Question:
Bootstrap 4
I got the problem, that the Logo in the header gets cut when I watch it in the Chrome developer tools for example in the responsive view Galaxy S5
I think the Logo Container is too big and needs to go after the navbar but I have no clue to do it so.
'''
/* === Navigation ===*/
.navbar.navbar-dark button,
.navbar.navbar-dark button:focus,
.navbar.navbar-dark .nav-link {
color: #fff;
font-size: 0.9em;
font-weight: bold;
}
.navbar-dark {
background-color: #2e82b0;
}
.navbar {
min-height: 80px;
}
.navbar>.container {
border-bottom: 1px solid #fff;
}
.navbar-brand {
padding: 0 15px;
height: 80px;
line-height: 80px;
}
@media (min-width: 768px) {
.navbar-nav > li > a {
padding-top: 1.4em;
padding-bottom: 1.4em;
}
}
@media (min-width: 992px){
.navbar li {
margin-left : 1em;
margin-right : 1em;
font-size: 1.2em;
}
}
**CSS**
/* === Header ===*/
.hero-bg {
background-color: #2e82b0;
}
.img-logo {
max-width: 60%;
margin-top: 15%;
margin-bottom: 10%;
}
.line {
border-bottom: 1px solid #fff;
}
'''
'''
<!DOCTYPE html>
<html lang="de">
<head>
<!-- Wichtige Meta Daten -->
<meta charset="utf-8">
<meta name="viewport" content="width=device-width, initial-scale=1, shrink-to-fit=no">
<!-- CSS
============================================================================================= -->
<!-- Bootstrap -->
<link rel="stylesheet" href="assets/css/bootstrap.min.css">
<!-- Google Fonts -->
<link href="https://fonts.googleapis.com/css?family=Montserrat|Spectral" rel="stylesheet">
<!-- Simple Line Icons -->
<link rel="stylesheet" href="https://cdnjs.cloudflare.com/ajax/libs/simple-line-icons/2.4.1/css/simple-line-icons.css">
<!-- Custom -->
<link rel="stylesheet" href="assets/css/style.css">
</head>
<body>
<!-- Navigation
============================================================================================= -->
<header>
<!-- Start Navigation -->
<nav class="navbar navbar-expand-md navbar-dark fixed-top py-0">
<div class="container">
<button class="navbar-toggler btn-round" type="button" data-toggle="collapse" data-target="#navbar-toggle" aria-controls="navbar-toggle">
<span class="icon-menu"></span>
</button>
<div class="collapse navbar-collapse justify-content-center text-uppercase font-alt" id="navbar-toggle">
<ul class="navbar-nav">
<li class="nav-item">
<a href="#texting" class="nav-link">Texting</a>
</li>
<li class="nav-item">
<a href="#eventkonzeption" class="nav-link">Event Konzeption</a>
</li>
<li class="nav-item">
<a href="#impression" class="nav-link">Impression</a>
</li>
<li class="nav-item">
<a href="#ueber" class="nav-link">Uber mich</a>
</li>
<li class="nav-item">
<a href="#kontakt" class="nav-link">Kontakt</a>
</li>
</ul>
<!-- navbar-nav -->
</div>
<!-- navbar-collapse -->
</div>
<!-- container -->
</nav>
<!-- Ende Navigation -->
</header>
<!-- Header
============================================================================================= -->
<!-- Header -->
<section id="home" class="hero-bg">
<div class="container line">
<div class="align-items-center row justify-content-center">
<div class="img-logo">
<img class="img-fluid mb-5 d-block mx-auto img-responsive" src="resources/img/logo.png" alt="Rollywood-Logo" >
</div>
<!-- col -->
</div>
<!-- row -->
</div>
<!-- container -->
</section>
<!-- Header -->
<!-- Scripts
============================================================================================= -->
<!-- jQuery -->
<script src="assets/js/jquery-3.2.1.min.js"></script>
<!-- Popper -->
<script src="assets/js/popper.min.js"></script>
<!-- Bootstrap -->
<script src="assets/js/bootstrap.min.js"></script>
<!-- Custom -->
<script src="assets/js/custom.js"></script>
</body>
</html>
'''
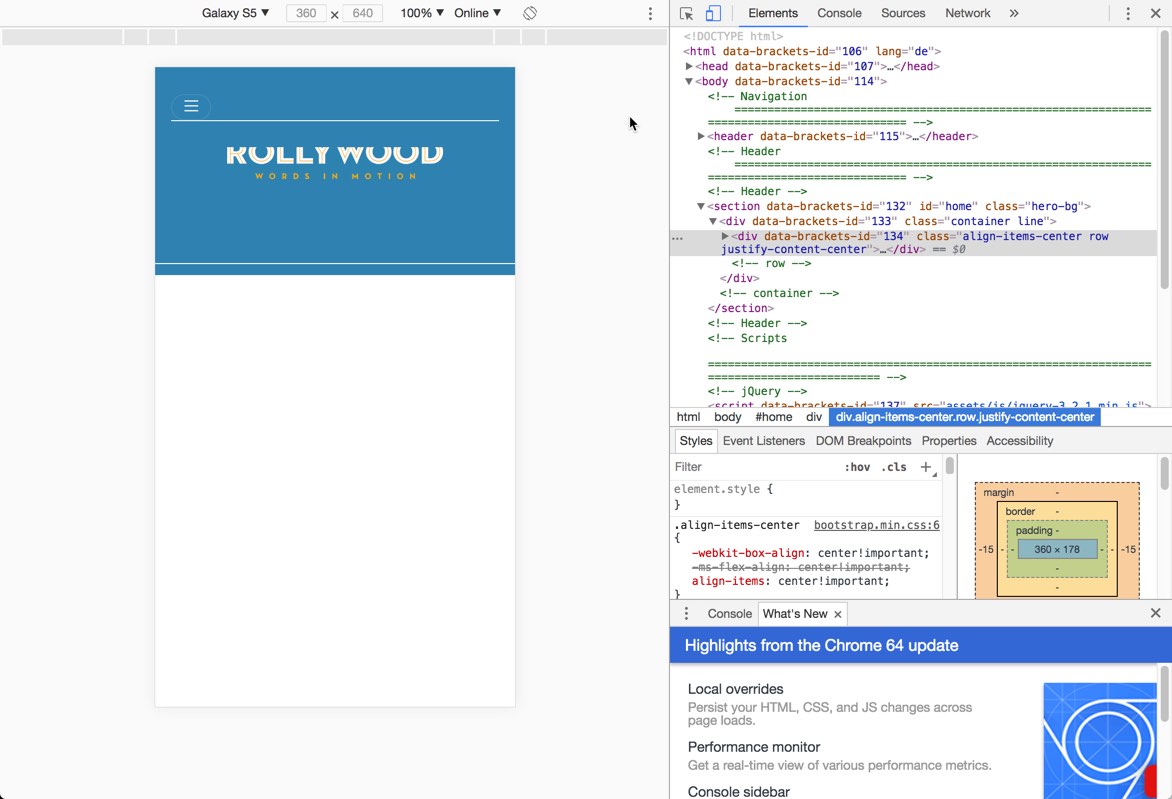
Answer: Whenever you use the 'fixed-top' class for your navbar, you need to add the appropriate top margin and/or top padding your navbar. And in this case. Use 'rem' units or 'px' instead.
Here's a working example (click "run code snippet" below and expand to full page):
'''
<link rel="stylesheet" href="https://maxcdn.bootstrapcdn.com/bootstrap/4.0.0/css/bootstrap.min.css" integrity="sha384-Gn5384xqQ1aoWXA+058RXPxPg6fy4IWvTNh0E263XmFcJlSAwiGgFAW/dAiS6JXm" crossorigin="anonymous">
<script src="https://code.jquery.com/jquery-3.2.1.slim.min.js" integrity="sha384-KJ3o2DKtIkvYIK3UENzmM7KCkRr/rE9/Qpg6aAZGJwFDMVNA/GpGFF93hXpG5KkN" crossorigin="anonymous"></script>
<script src="https://cdnjs.cloudflare.com/ajax/libs/popper.js/1.12.9/umd/popper.min.js" integrity="sha384-ApNbgh9B+Y1QKtv3Rn7W3mgPxhU9K/ScQsAP7hUibX39j7fakFPskvXusvfa0b4Q" crossorigin="anonymous"></script>
<script src="https://maxcdn.bootstrapcdn.com/bootstrap/4.0.0/js/bootstrap.min.js" integrity="sha384-JZR6Spejh4U02d8jOt6vLEHfe/JQGiRRSQQxSfFWpi1MquVdAyjUar5+76PVCmYl" crossorigin="anonymous"></script>
<header>
<!-- Start Navigation -->
<nav class="navbar navbar-expand-md navbar-light bg-light fixed-top py-0">
<div class="container">
<button class="navbar-toggler" type="button" data-toggle="collapse" data-target="#navbar-toggle" aria-controls="navbar-toggle" aria-expanded="false" aria-label="Toggle navigation">
<span class="navbar-toggler-icon"></span>
</button>
<div class="collapse navbar-collapse justify-content-center text-uppercase font-alt" id="navbar-toggle">
<ul class="navbar-nav">
<li class="nav-item">
<a href="#texting" class="nav-link">Texting</a>
</li>
<li class="nav-item">
<a href="#eventkonzeption" class="nav-link">Event Konzeption</a>
</li>
<li class="nav-item">
<a href="#impression" class="nav-link">Impression</a>
</li>
<li class="nav-item">
<a href="#ueber" class="nav-link">Uber mich</a>
</li>
<li class="nav-item">
<a href="#kontakt" class="nav-link">Kontakt</a>
</li>
</ul>
<!-- navbar-nav -->
</div>
<!-- navbar-collapse -->
</div>
<!-- container -->
</nav>
<!-- Ende Navigation -->
</header>
<!-- Header -->
<section id="home" class="hero-bg mt-5 pt-5">
<div class="container line">
<div class="align-items-center row justify-content-center">
<div class="img-logo col">
<img class="img-fluid mb-5 d-block mx-auto img-responsive" src="https://placehold.it/260x130" alt="Rollywood-Logo" >
</div>
<!-- col -->
</div>
<!-- row -->
</div>
<!-- container -->
</section>
<!-- Header -->
'''
Notice: This code snippet doesn't use any of your custom css and for spacing only the classes 'mt-5 pt-5' are used in this case.